Question: ## Background
I'm trying to switch my <URL> and I think it should cover a lot of functionality.
## The problem
All went well (or so it seems), except for a class named ICSLinearLayout on ActionBarSherlock I've used to show dividers on, that is now called LinearLayoutICS .
It just doesn't show the dividers:

Note: before you ask "why don't you just use a GridView?", <URL>, in case I'd ever want to add headers.
## The code
The code is about the same as I've used for ActionBarSherlock:
'''
rowLayout=new LinearLayoutICS(_context,null);
rowLayout.setMeasureWithLargestChildEnabled(true);
rowLayout.setShowDividers(LinearLayout.SHOW_DIVIDER_MIDDLE);
rowLayout.setDividerDrawable(_context.getResources().getDrawable(R.drawable.list_divider_holo_dark));
rowLayout.setOrientation(LinearLayout.HORIZONTAL);
... // add views, layout params, etc...
'''
## The question
How can I use this class in order to support showing dividers on all supported OS versions of the support library?
What is wrong with the code I've written?
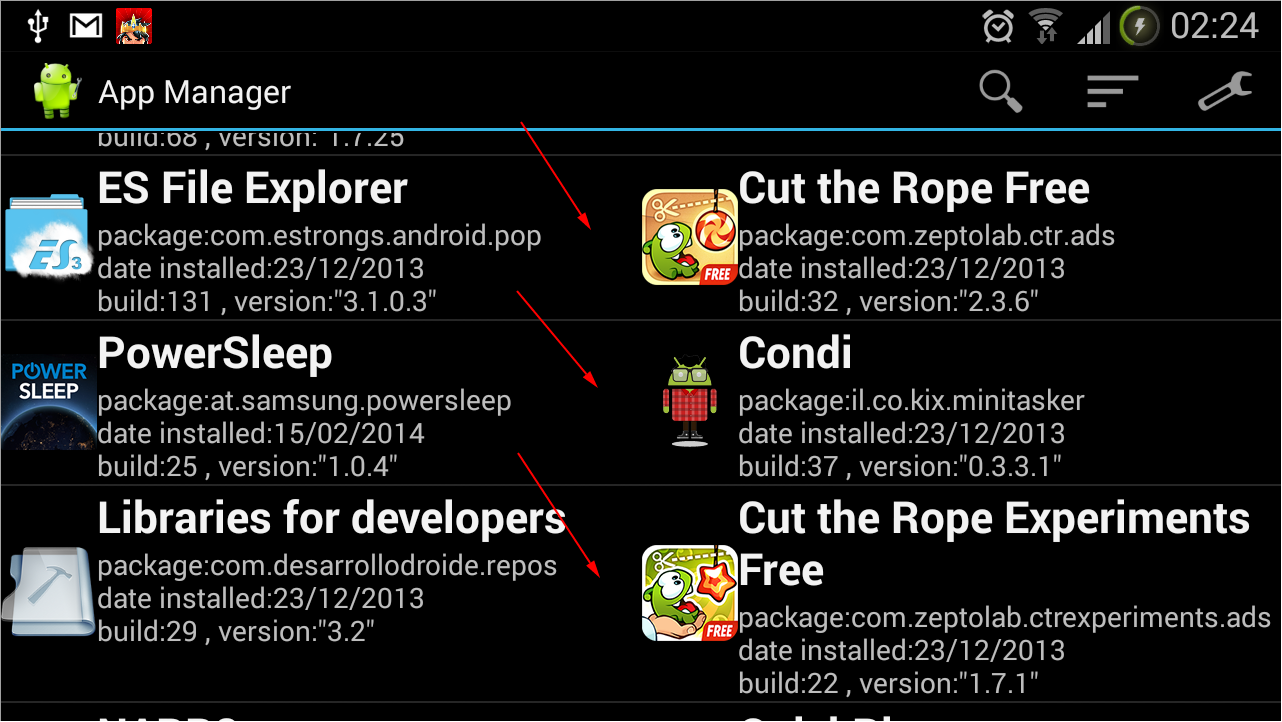
Answer: OK, it seems <URL> cannot be used because LinearLayoutICS doesn't have them .
Not only that, but Lint didn't warn me about it being used.
So, what I ended up with is copying LinearLayoutICS code (from <URL> and some of the original LinearLayout code, to make something that does work. I hope it doesn't have any bugs.
Long live open source ... :)
Sadly <URL> isn't available for old APIs, so I think the ActionBarSherlock way is still better in case that's something you wish to use.
EDIT: the method doesn't work on ActionBarSherlock.
Here's the code, for those who wish to use. I hope next time the library gets updated, I will remember to check this issue again.
'''
public class LinearLayoutICS extends LinearLayout
{
private Drawable mDivider;
private int mDividerWidth,mDividerHeight;
private int mShowDividers;
private int mDividerPadding;
public LinearLayoutICS(final Context context,final AttributeSet attrs)
{
super(context,attrs);
// the R is from "android.support.v7.appcompat.R" .
final TypedArray a=context.obtainStyledAttributes(attrs,R.styleable.LinearLayoutICS);
mDivider=a.getDrawable(R.styleable.LinearLayoutICS_divider);
if(mDivider!=null)
{
mDividerWidth=mDivider.getIntrinsicWidth();
mDividerHeight=mDivider.getIntrinsicHeight();
}
else mDividerHeight=mDividerWidth=0;
mShowDividers=a.getInt(R.styleable.LinearLayoutICS_showDividers,SHOW_DIVIDER_NONE);
mDividerPadding=a.getDimensionPixelSize(R.styleable.LinearLayoutICS_dividerPadding,0);
a.recycle();
setWillNotDraw(mDivider==null);
}
@Override
protected void onDraw(final Canvas canvas)
{
if(getOrientation()==VERTICAL)
drawDividersVertical(canvas);
else drawDividersHorizontal(canvas);
}
@Override
protected void measureChildWithMargins(final View child,final int parentWidthMeasureSpec,final int widthUsed,final int parentHeightMeasureSpec,final int heightUsed)
{
if(mDivider!=null)
{
final int childIndex=indexOfChild(child);
final int count=getChildCount();
final LayoutParams params=(LayoutParams)child.getLayoutParams();
// To display the dividers in-between the child views, we modify their margins
// to create space.
if(getOrientation()==VERTICAL)
{
if(hasDividerBeforeChildAt(childIndex))
params.topMargin=mDividerHeight;
else if(childIndex==count-1&&hasDividerBeforeChildAt(count))
params.bottomMargin=mDividerHeight;
}
else if(hasDividerBeforeChildAt(childIndex))
params.leftMargin=mDividerWidth;
else if(childIndex==count-1&&hasDividerBeforeChildAt(count))
params.rightMargin=mDividerWidth;
}
super.measureChildWithMargins(child,parentWidthMeasureSpec,widthUsed,parentHeightMeasureSpec,heightUsed);
}
void drawDividersVertical(final Canvas canvas)
{
final int count=getChildCount();
for(int i=0;i<count;i++)
{
final View child=getChildAt(i);
if(child!=null&&child.getVisibility()!=GONE&&hasDividerBeforeChildAt(i))
{
final LayoutParams lp=(LayoutParams)child.getLayoutParams();
drawHorizontalDivider(canvas,child.getTop()-lp.topMargin);
}
}
if(hasDividerBeforeChildAt(count))
{
final View child=getChildAt(count-1);
int bottom=0;
if(child==null)
bottom=getHeight()-getPaddingBottom()-mDividerHeight;
else bottom=child.getBottom();
drawHorizontalDivider(canvas,bottom);
}
}
void drawDividersHorizontal(final Canvas canvas)
{
final int count=getChildCount();
for(int i=0;i<count;i++)
{
final View child=getChildAt(i);
if(child!=null&&child.getVisibility()!=GONE&&hasDividerBeforeChildAt(i))
{
final LayoutParams lp=(LayoutParams)child.getLayoutParams();
drawVerticalDivider(canvas,child.getLeft()-lp.leftMargin);
}
}
if(hasDividerBeforeChildAt(count))
{
final View child=getChildAt(count-1);
int right=0;
if(child==null)
right=getWidth()-getPaddingRight()-mDividerWidth;
else right=child.getRight();
drawVerticalDivider(canvas,right);
}
}
void drawHorizontalDivider(final Canvas canvas,final int top)
{
mDivider.setBounds(getPaddingLeft()+mDividerPadding,top,getWidth()-getPaddingRight()-mDividerPadding,top+mDividerHeight);
mDivider.draw(canvas);
}
void drawVerticalDivider(final Canvas canvas,final int left)
{
mDivider.setBounds(left,getPaddingTop()+mDividerPadding,left+mDividerWidth,getHeight()-getPaddingBottom()-mDividerPadding);
mDivider.draw(canvas);
}
/**
* Determines where to position dividers between children.
*
* @param childIndex Index of child to check for preceding divider
* @return true if there should be a divider before the child at childIndex
* @hide Pending API consideration. Currently only used internally by the system.
*/
protected boolean hasDividerBeforeChildAt(final int childIndex)
{
if(childIndex==0)
return (mShowDividers&SHOW_DIVIDER_BEGINNING)!=0;
else if(childIndex==getChildCount())
return (mShowDividers&SHOW_DIVIDER_END)!=0;
else if((mShowDividers&SHOW_DIVIDER_MIDDLE)!=0)
{
boolean hasVisibleViewBefore=false;
for(int i=childIndex-1;i>=0;i--)
if(getChildAt(i).getVisibility()!=GONE)
{
hasVisibleViewBefore=true;
break;
}
return hasVisibleViewBefore;
}
return false;
}
@Override
public int getDividerPadding()
{
return mDividerPadding;
}
@Override
public void setDividerPadding(final int dividerPadding)
{
mDividerPadding=dividerPadding;
}
@Override
public void setShowDividers(final int showDividers)
{
if(mShowDividers!=showDividers)
requestLayout();
mShowDividers=showDividers;
}
@Override
public void setDividerDrawable(final Drawable divider)
{
if(divider==mDivider)
return;
mDivider=divider;
if(divider!=null)
{
mDividerWidth=divider.getIntrinsicWidth();
mDividerHeight=divider.getIntrinsicHeight();
}
else
{
mDividerWidth=0;
mDividerHeight=0;
}
setWillNotDraw(divider==null);
requestLayout();
}
@Override
public Drawable getDividerDrawable()
{
return mDivider;
}
}
'''